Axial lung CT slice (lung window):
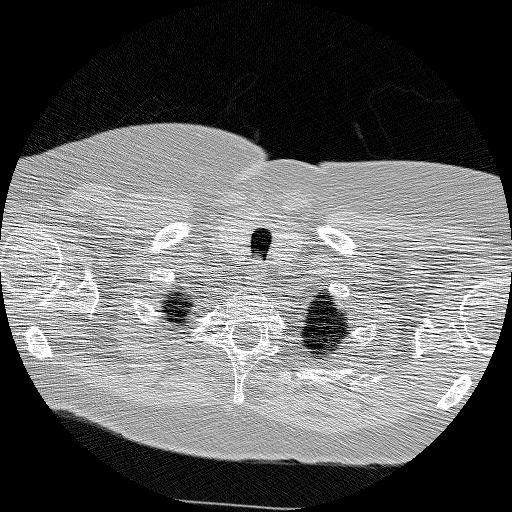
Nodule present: no